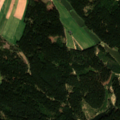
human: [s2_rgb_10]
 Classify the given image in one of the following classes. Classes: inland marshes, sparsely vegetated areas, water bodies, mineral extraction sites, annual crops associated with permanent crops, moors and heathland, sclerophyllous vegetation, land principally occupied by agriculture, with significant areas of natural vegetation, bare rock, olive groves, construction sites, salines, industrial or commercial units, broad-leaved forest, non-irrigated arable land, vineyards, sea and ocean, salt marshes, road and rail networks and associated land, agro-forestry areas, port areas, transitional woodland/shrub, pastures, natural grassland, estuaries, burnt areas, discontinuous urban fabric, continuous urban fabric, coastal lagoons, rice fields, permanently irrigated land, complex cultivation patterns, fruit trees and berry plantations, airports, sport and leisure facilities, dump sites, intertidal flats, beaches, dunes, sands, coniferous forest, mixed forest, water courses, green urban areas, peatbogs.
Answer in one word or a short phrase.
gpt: non-irrigated arable land, land principally occupied by agriculture, with significant areas of natural vegetation, coniferous forest